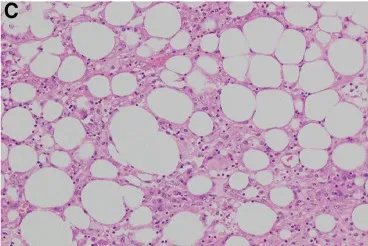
Postoperative histopathological results. (C) The tumor contained numerous adipocytes and epithelioid cells (HE staining; magnification x 200).
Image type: pathology (h&e)